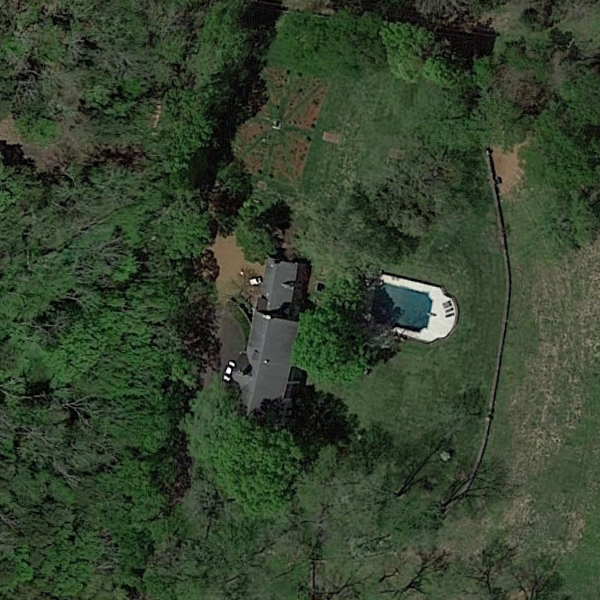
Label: SparseResidential